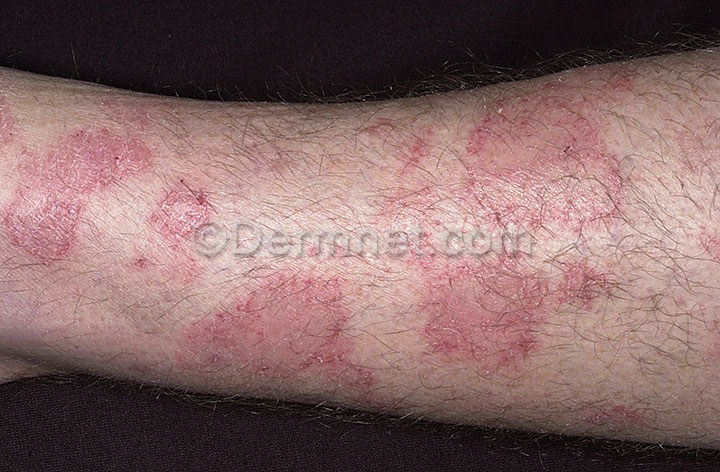
Disease: Eczema Photos